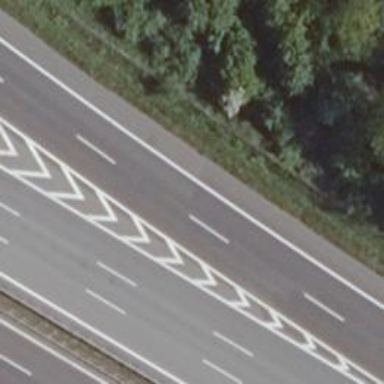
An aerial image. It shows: Asphalt motorway link.